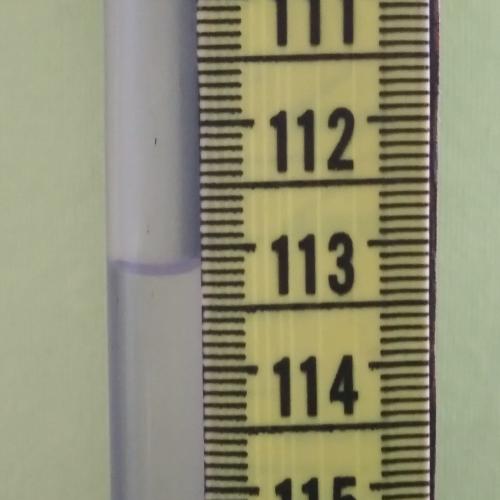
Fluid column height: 113.2 cm